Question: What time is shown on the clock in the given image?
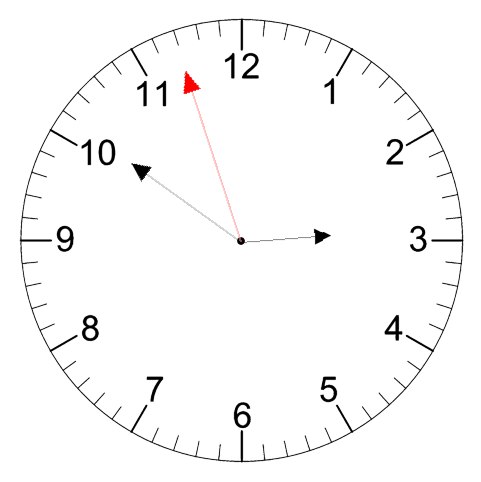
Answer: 02:50:57